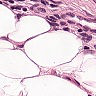
Metastatic tissue present: no